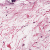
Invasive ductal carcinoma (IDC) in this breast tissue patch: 0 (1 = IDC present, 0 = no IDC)